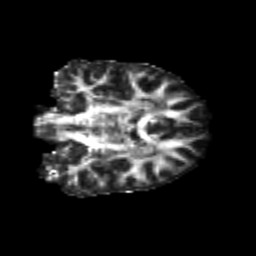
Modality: FA
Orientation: coronal
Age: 23
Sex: female
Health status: healthy
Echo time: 0.074 s